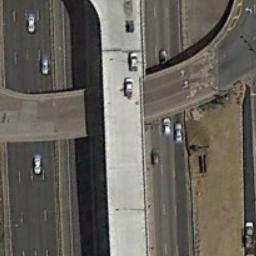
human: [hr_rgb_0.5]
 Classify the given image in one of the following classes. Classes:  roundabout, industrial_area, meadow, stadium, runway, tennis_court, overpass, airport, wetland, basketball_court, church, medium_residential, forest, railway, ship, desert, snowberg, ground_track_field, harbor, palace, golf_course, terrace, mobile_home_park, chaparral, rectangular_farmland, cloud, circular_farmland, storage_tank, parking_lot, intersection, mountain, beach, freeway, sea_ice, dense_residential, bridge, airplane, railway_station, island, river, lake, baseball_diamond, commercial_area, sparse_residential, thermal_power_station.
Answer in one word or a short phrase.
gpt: overpass